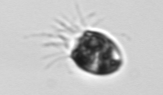
Label: Balanion